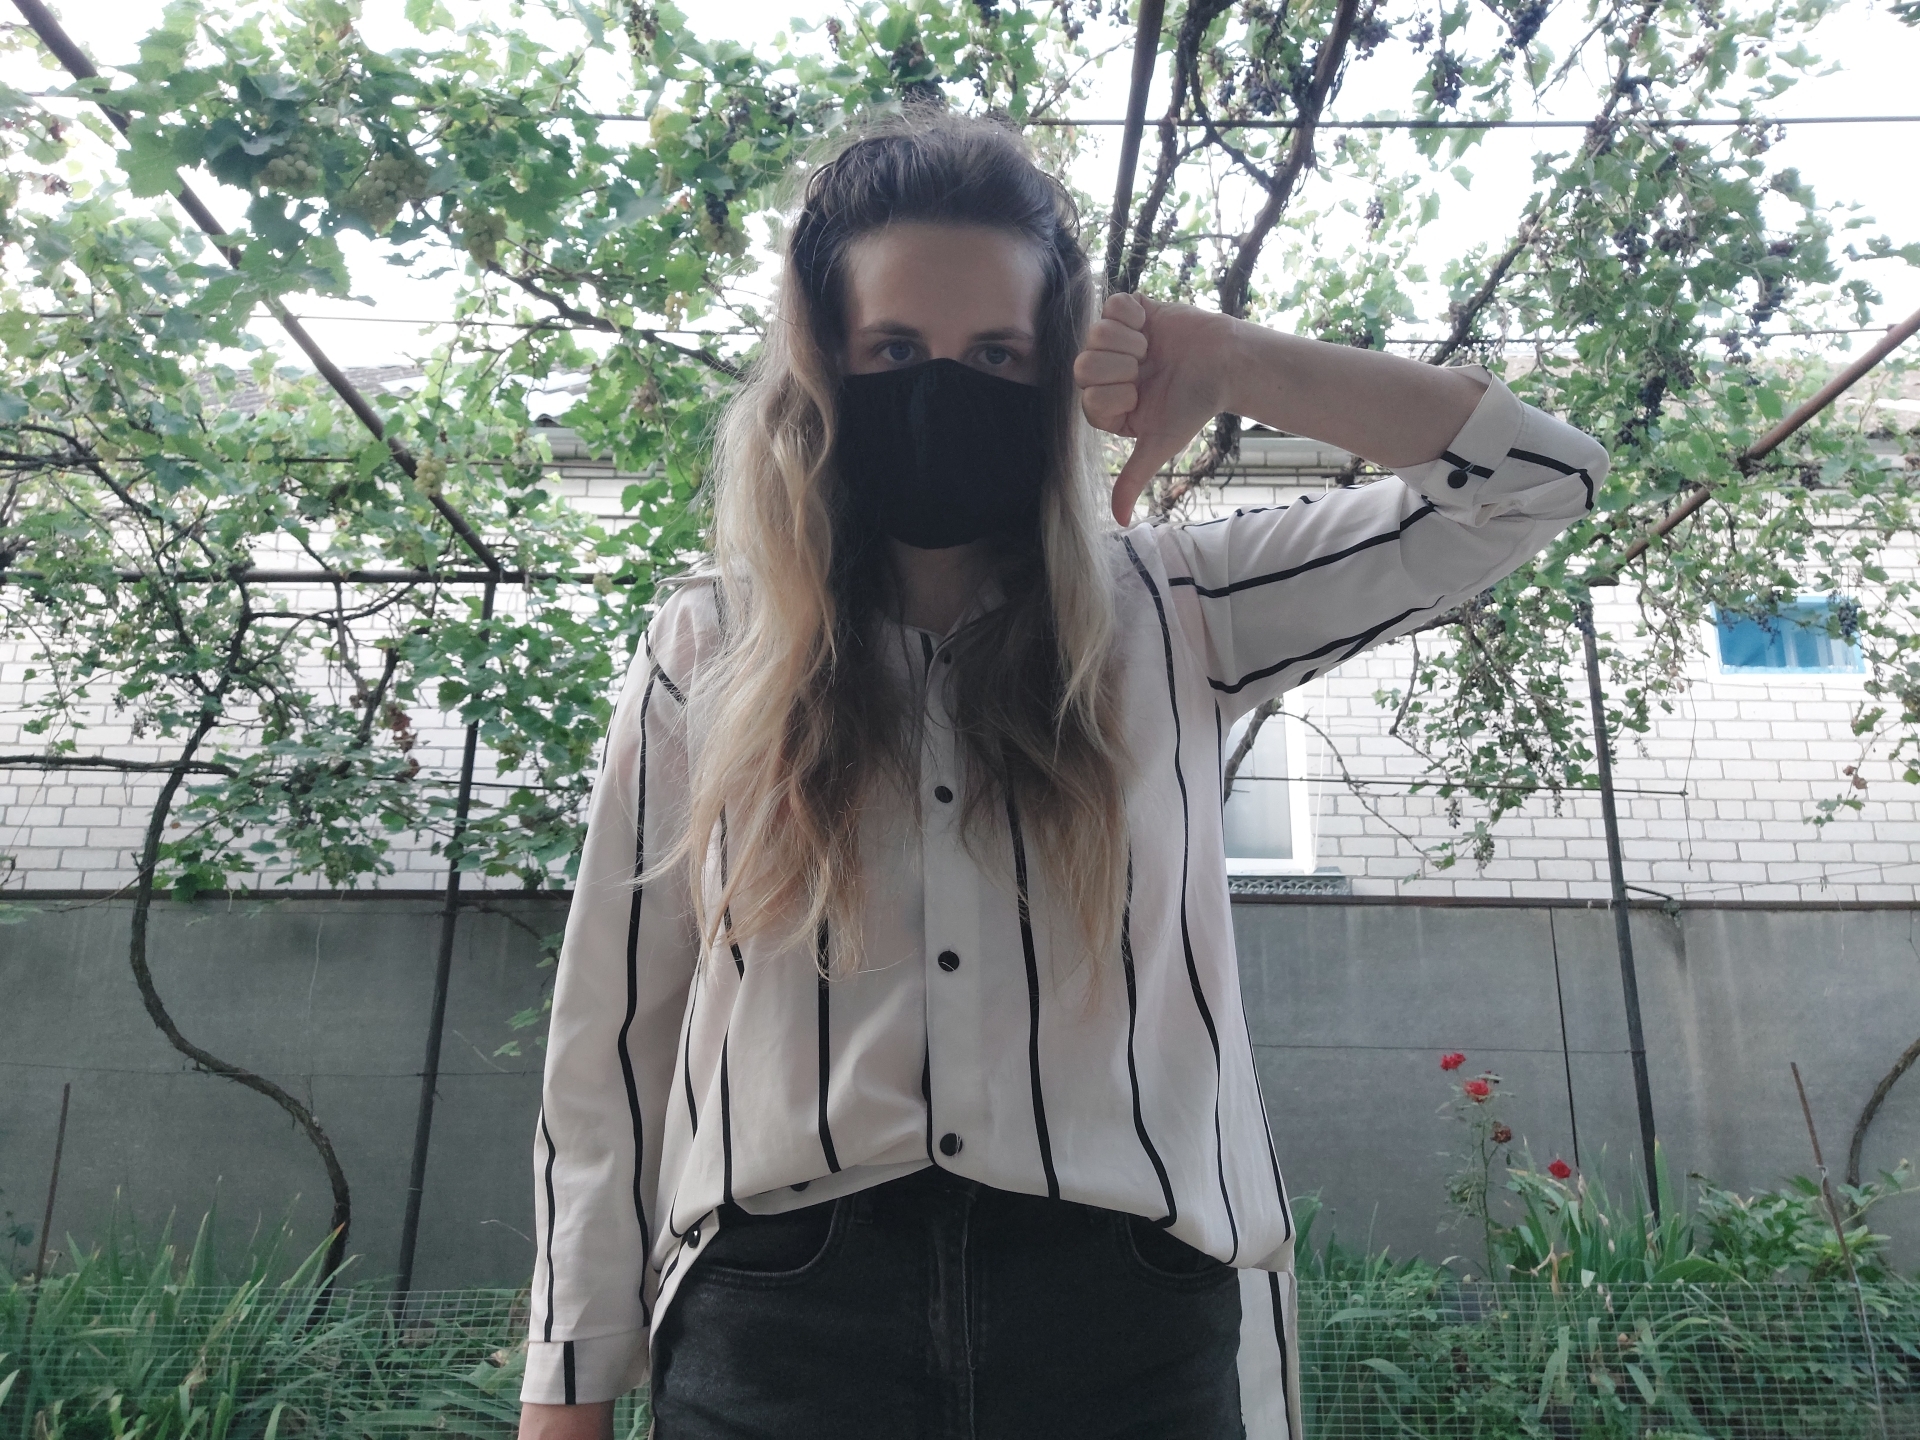
Label: clear